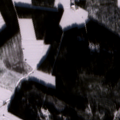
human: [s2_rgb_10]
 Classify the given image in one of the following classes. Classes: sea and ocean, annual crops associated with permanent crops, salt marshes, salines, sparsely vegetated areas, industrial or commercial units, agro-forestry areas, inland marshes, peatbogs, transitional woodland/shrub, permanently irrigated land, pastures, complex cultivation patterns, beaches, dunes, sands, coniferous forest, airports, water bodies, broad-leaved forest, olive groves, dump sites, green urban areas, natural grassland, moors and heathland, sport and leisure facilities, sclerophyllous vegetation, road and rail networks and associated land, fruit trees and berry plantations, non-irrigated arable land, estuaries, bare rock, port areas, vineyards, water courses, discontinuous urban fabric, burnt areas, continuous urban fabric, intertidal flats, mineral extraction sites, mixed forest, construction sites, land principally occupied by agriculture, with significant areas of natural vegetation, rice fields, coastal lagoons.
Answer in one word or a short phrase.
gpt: non-irrigated arable land, land principally occupied by agriculture, with significant areas of natural vegetation, coniferous forest, mixed forest